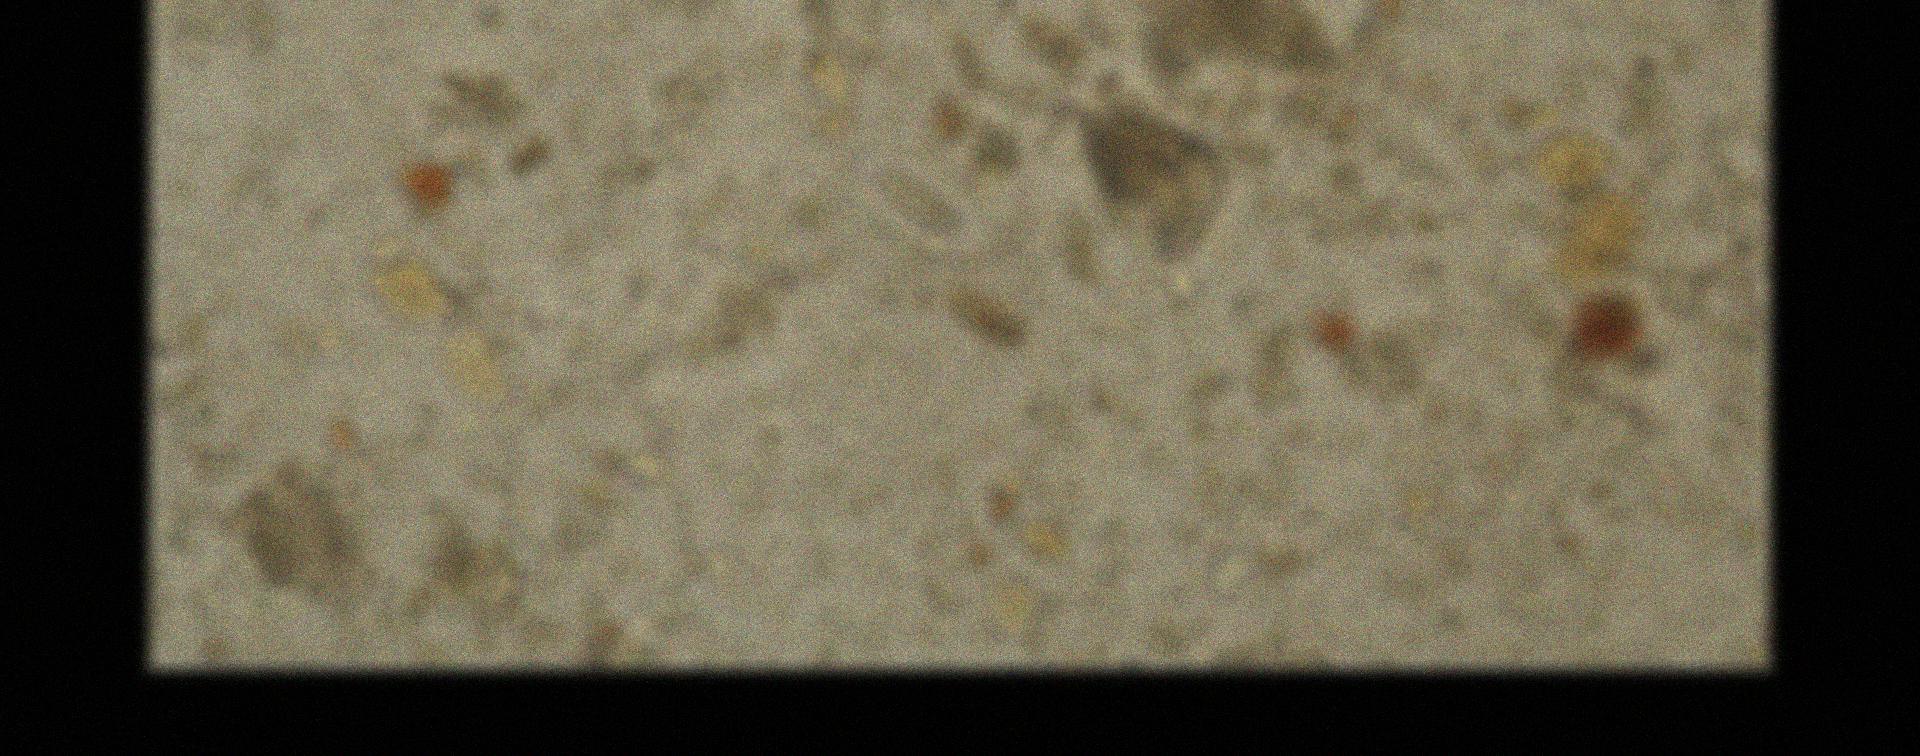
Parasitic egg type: Enterobius vermicularis